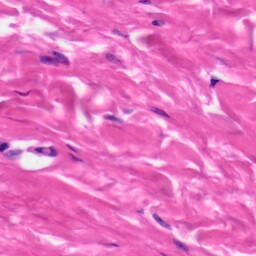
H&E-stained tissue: Skin